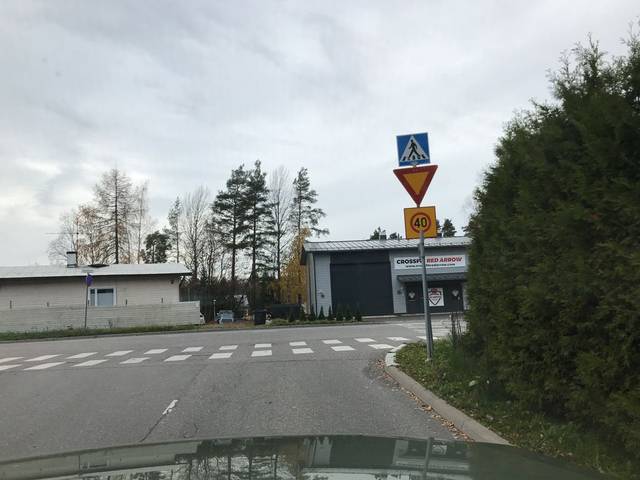
Region: Finland
Coordinates: 60.342, 25.128